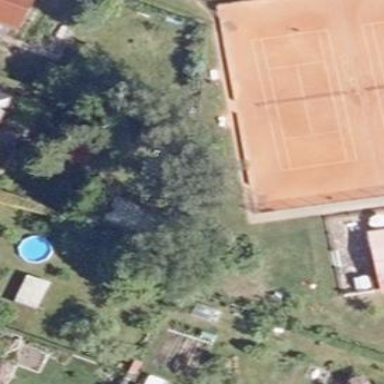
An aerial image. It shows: Tennis court on pitch designated for leisure land.